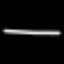
Label: line